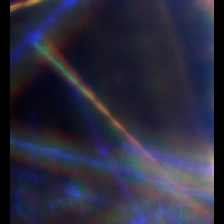
Taxon: Psuedo-nitzschia
Group: Diatoms